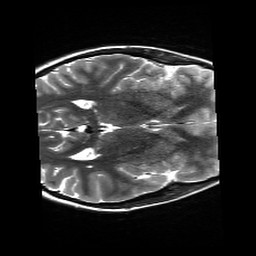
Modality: T2w
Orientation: axial
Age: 20
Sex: female
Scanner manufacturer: siemens
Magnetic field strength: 3 T
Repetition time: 13.52 s
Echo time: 0.088 s